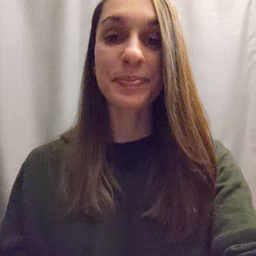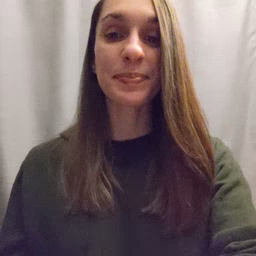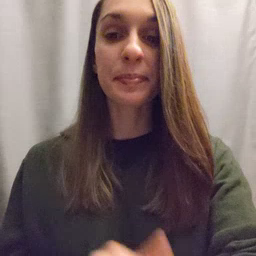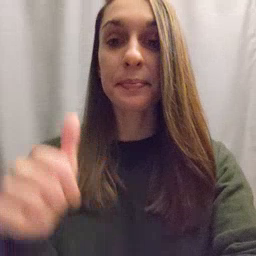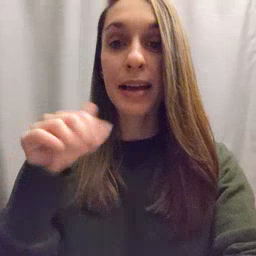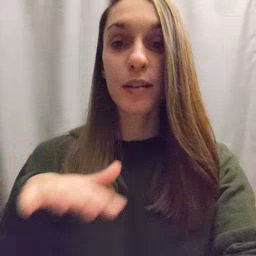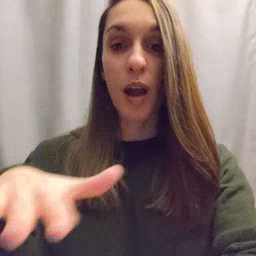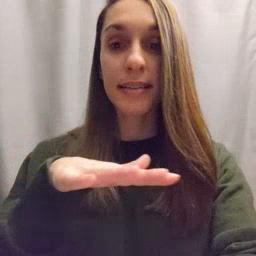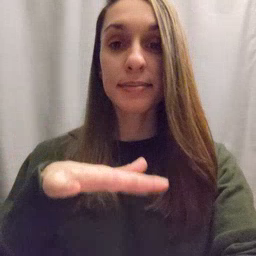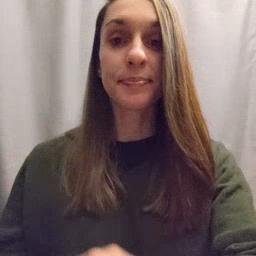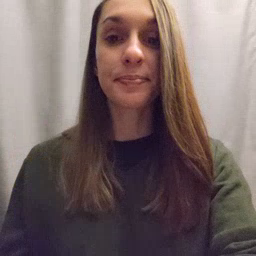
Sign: backyard